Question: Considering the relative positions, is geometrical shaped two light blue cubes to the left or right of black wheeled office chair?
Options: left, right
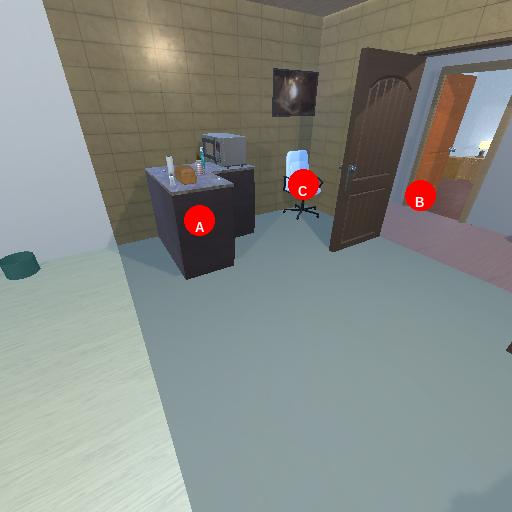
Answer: left